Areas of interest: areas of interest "Industrial"
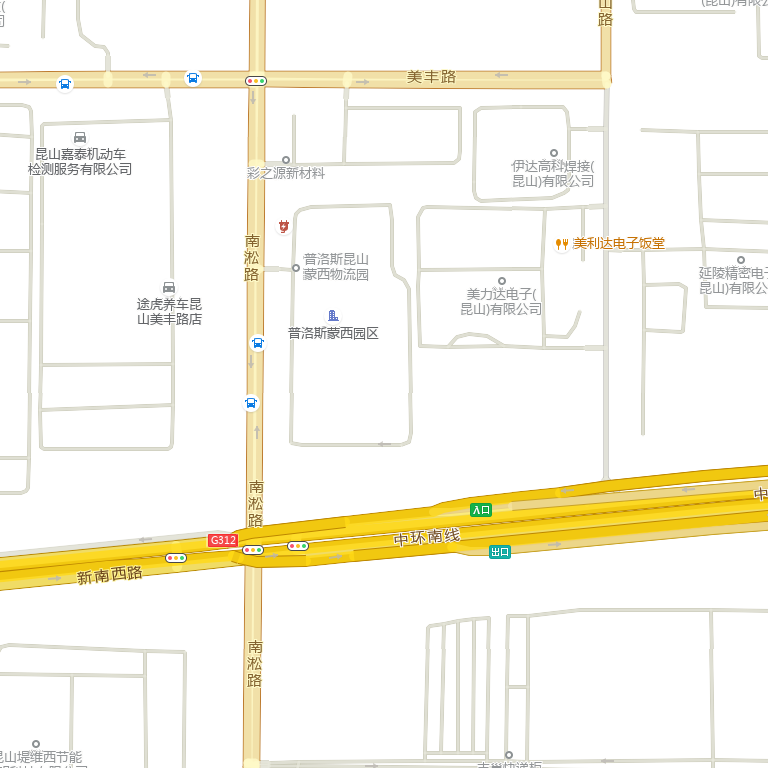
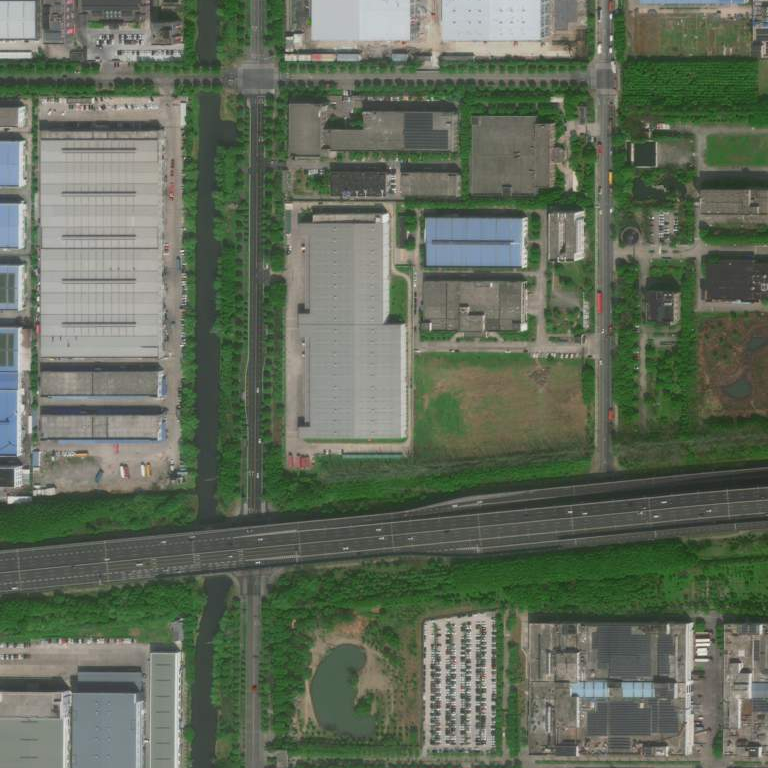